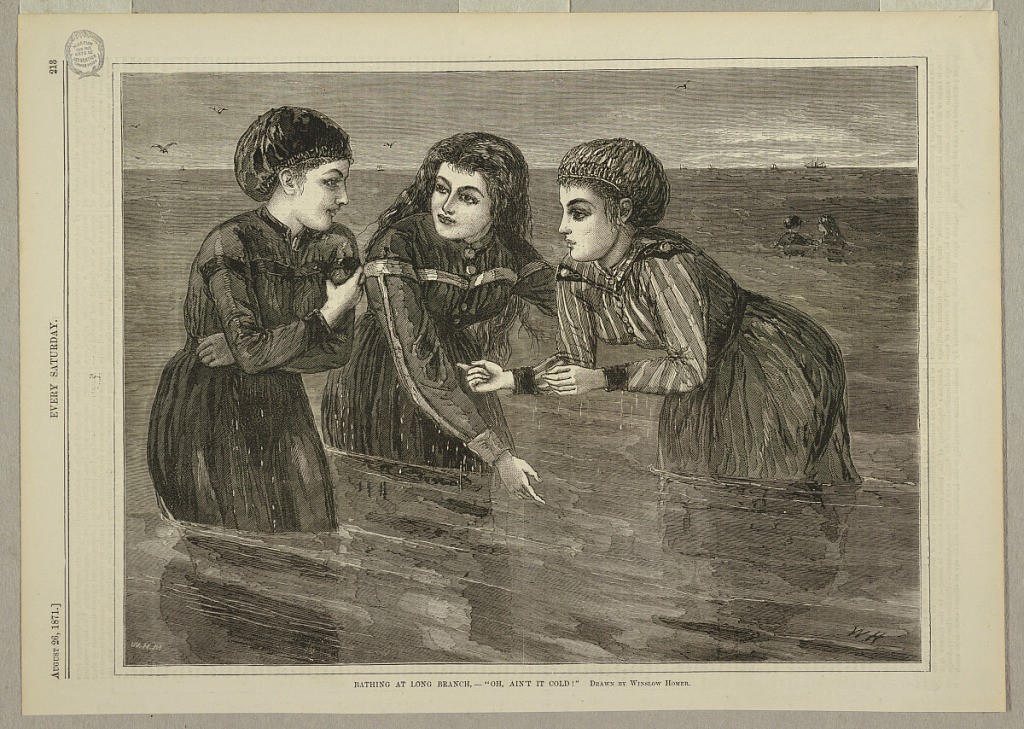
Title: Bathing at Long Branch, "Oh, ain't it cold !"
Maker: Winslow Homer, American, 1836–1910
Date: August 26, 1871
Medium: Wood engraving printed in black ink on paper
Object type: Print
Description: Horizontal view of three girls in bathing suits in the water, and an indication in the right distance of two more figures in the water.